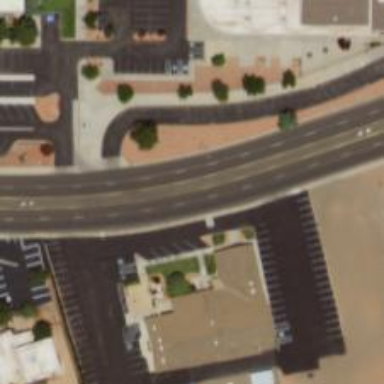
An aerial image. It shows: Secondary road with separate asphalt sidewalks.